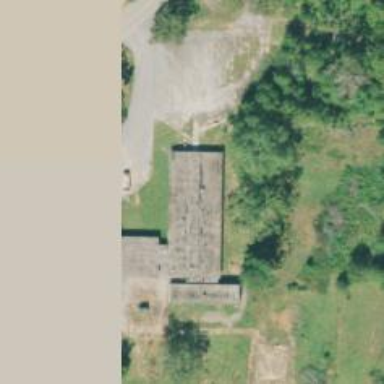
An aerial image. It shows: School building.